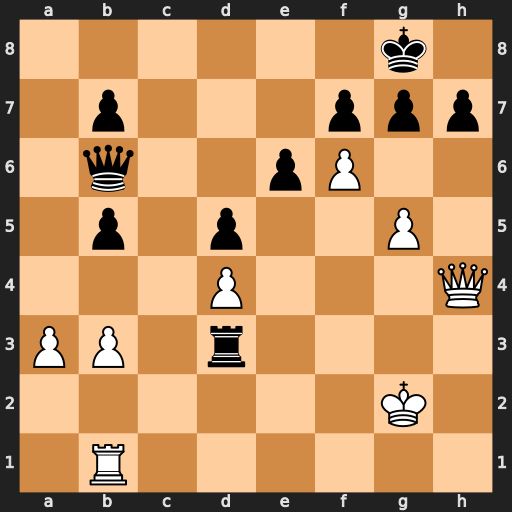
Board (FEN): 6k1/1p3ppp/1q2pP2/1p1p2P1/3P3Q/PP1r4/6K1/1R6
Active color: w
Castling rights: -
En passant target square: -
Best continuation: Rh1 Rd2+ Kf3